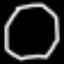
Label: octagon